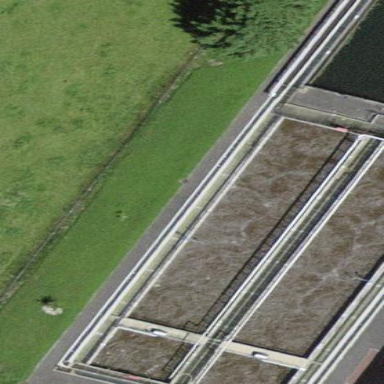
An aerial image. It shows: Image of wastewater.